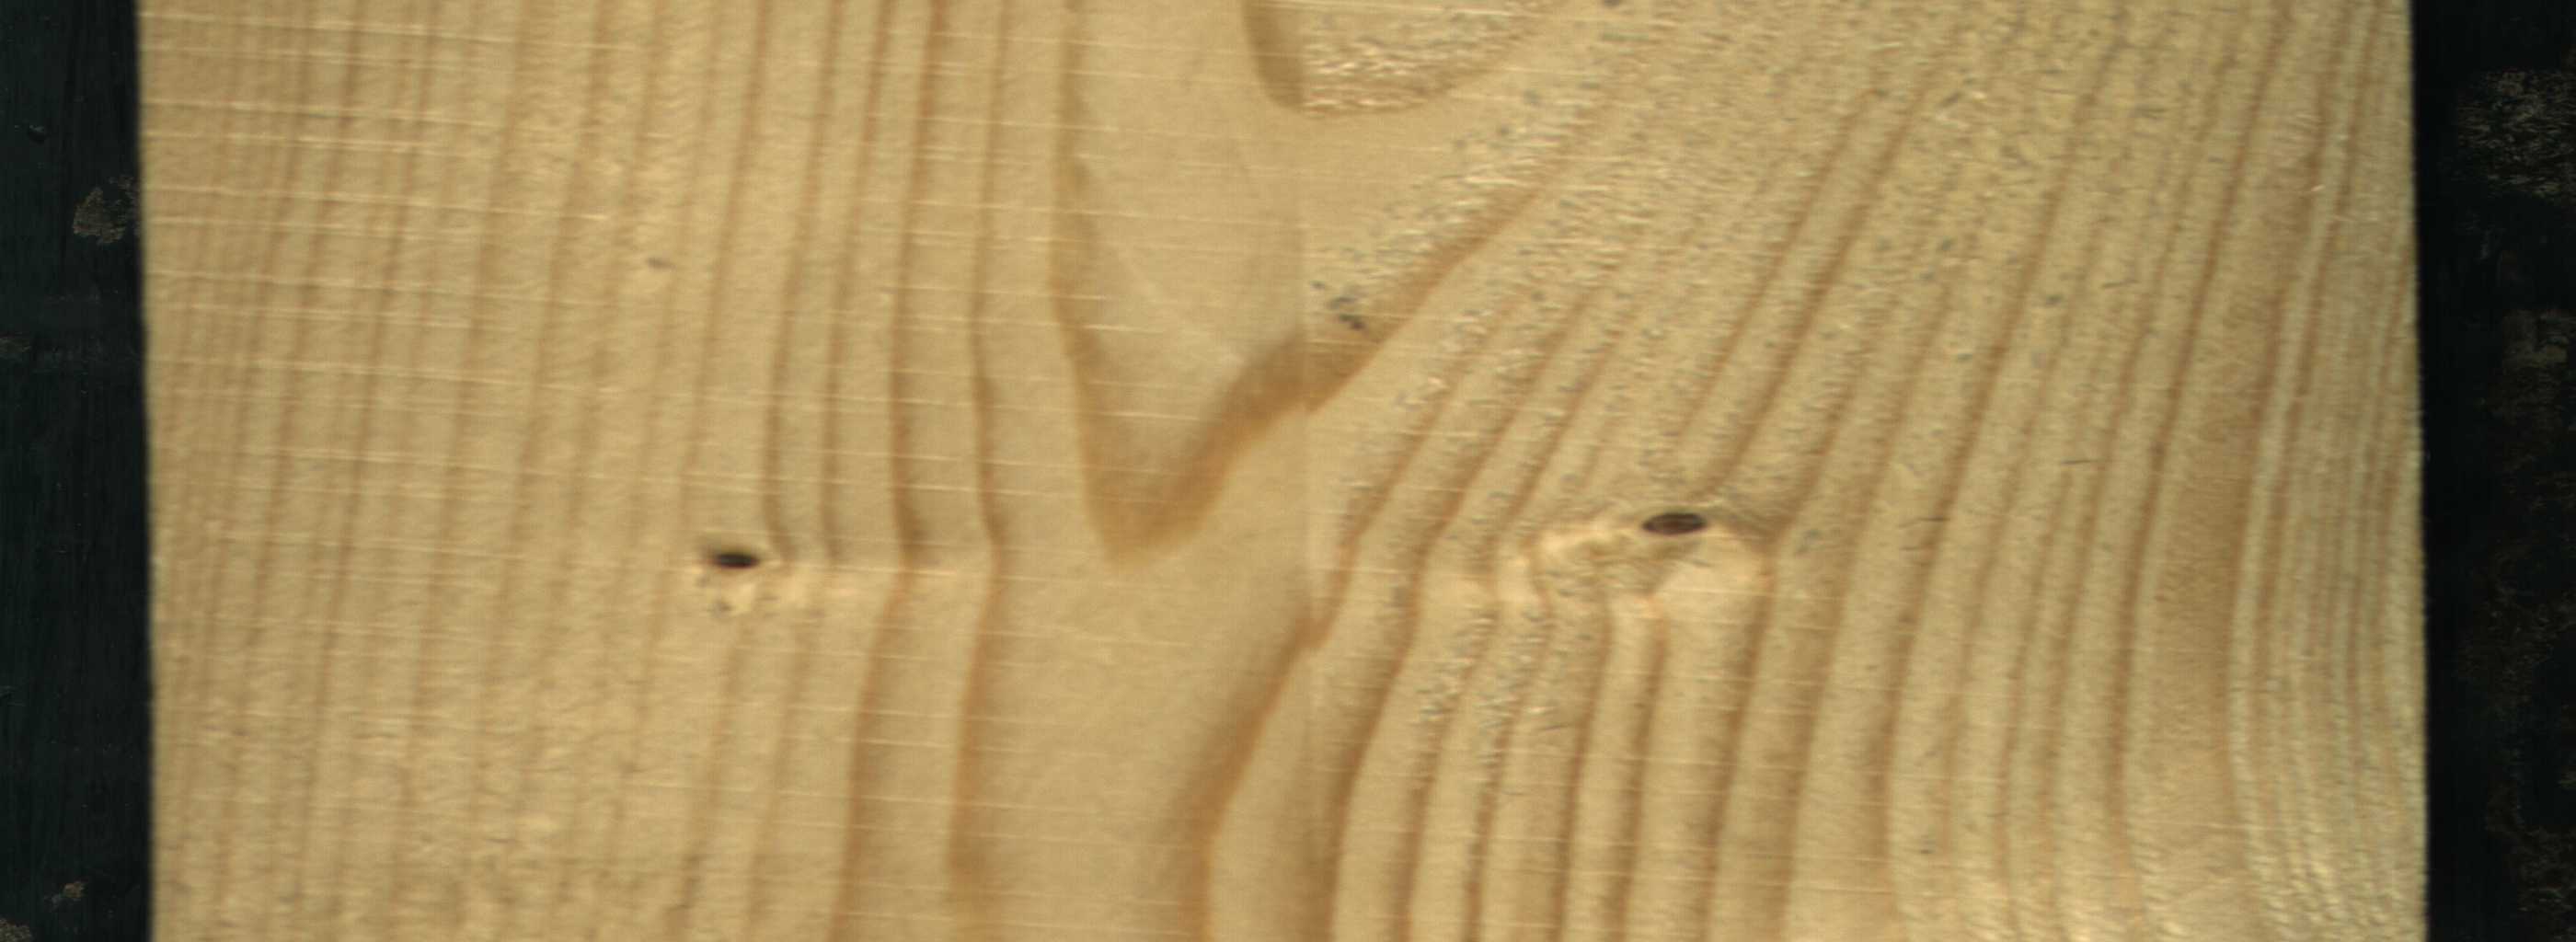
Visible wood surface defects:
Dead_Knot
Dead_Knot